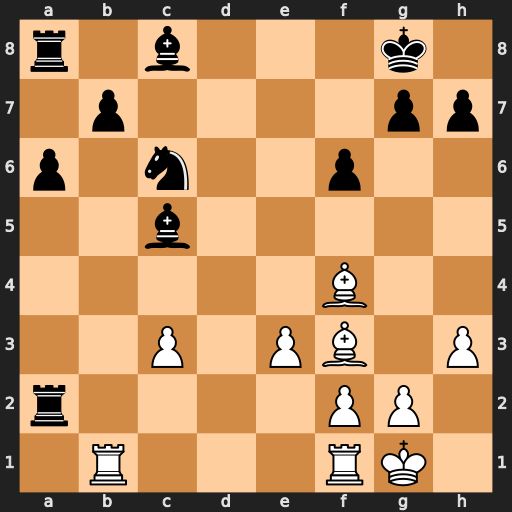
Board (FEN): r1b3k1/1p4pp/p1n2p2/2b5/5B2/2P1PB1P/r4PP1/1R3RK1
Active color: w
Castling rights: -
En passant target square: -
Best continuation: Bd5+ Kf8 Bxa2